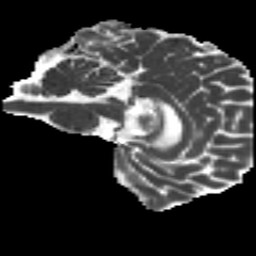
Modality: MD
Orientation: sagittal
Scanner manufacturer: siemens
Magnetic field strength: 3 T
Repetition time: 4.16 s
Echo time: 0.0806 s